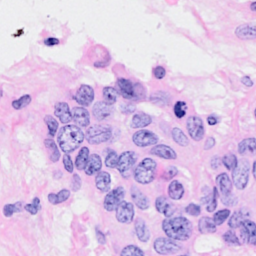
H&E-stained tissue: Breast